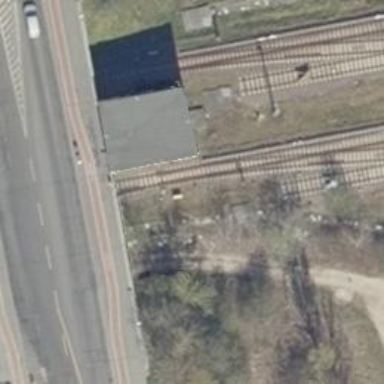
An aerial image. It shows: Railway switch with turnout to the right.